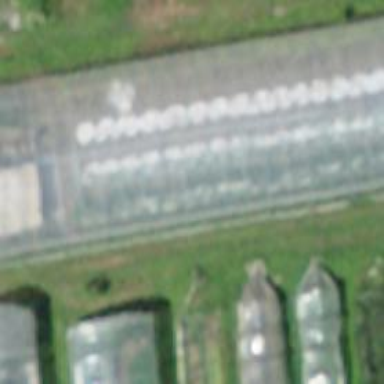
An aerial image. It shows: Greenhouse.